Question: I am getting this error -
'''
[Macromedia][SQLServer JDBC Driver]The hexadecimal string is invalid
'''
when I run the following query -
'''
<cfquery datasource="#getDatasource()#" name="qryAdminActivity">
select * from v2_admin_activity
where adminId = <cfqueryparam cfsqltype="cf_sql_numeric" value="#arguments.adminId#">
</cfquery>
'''
The Row in question in the database is looks like this

Anyone has any idea what is wrong here?
::::EDIT::::
I found that the problem is with this string in the database -
'''
&lt;?xml version=&quot;1.0&quot; encoding=&quot;UTF-8&quot;?&gt; &lt;activities&gt;&lt;activity&gt;&lt;date&gt;{ts &apos;2013-02-19 16:36:43&apos;}&lt;/date&gt;&lt;query&gt;Test,,,1,2013-02-19 16:36:43.625,1&lt;/query&gt;&lt;className&gt;moduleDAO&lt;/className&gt;&lt;functionName&gt;addNewSubModule&lt;/functionName&gt;&lt;type&gt;Add&lt;/type&gt;&lt;/activity&gt;&lt;/activities&gt;
'''
Now could anyobe tell me what is wrong with this?
The column type in database is varchar(max)
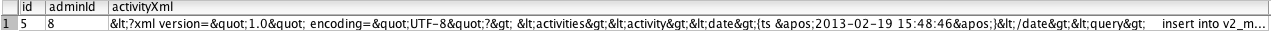
Answer: Is this error occurring on the query or on the display of the results? How are you displaying the output from that query? Is it trying to parse the XML in your result? Is that XML valid? I've found that storing XML in SQL Server as anything other than the XML datatype can sometimes cause issues when trying to treat it as XML again. I guess it would depend on how you're ultimately using that XML string.
I would recommend working through each of your dynamic CF variables and replacing them with a valid hard-coded value until you can narrow it down to the one causing the problem. And try replacing that xml in the database with another value. It looks like it might be trying to parse that varchar(max) as XML.